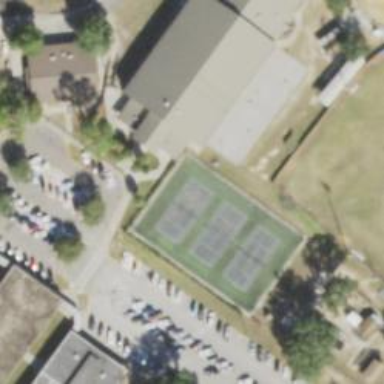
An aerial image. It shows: Tennis court in leisure pitch.